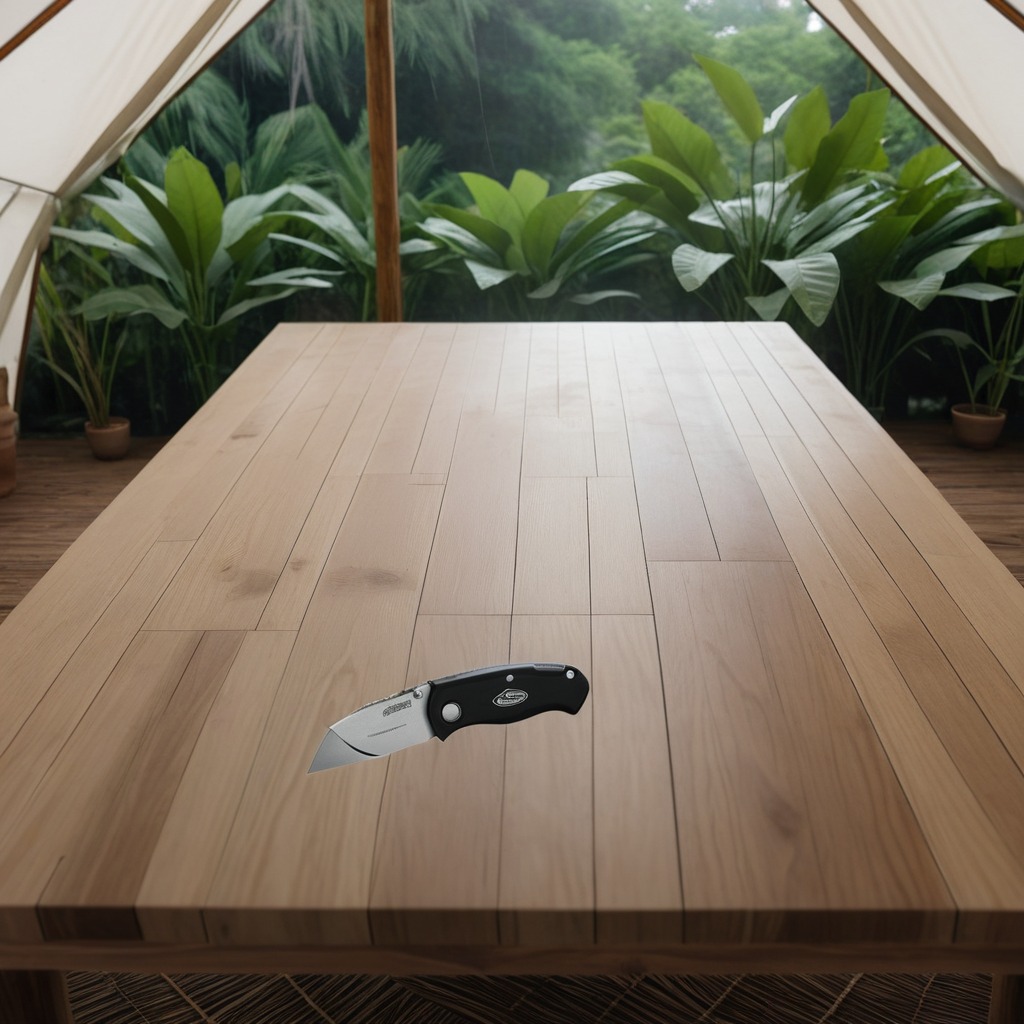
A utility knife is lying on the wooden table inside a jungle field workshop tent.